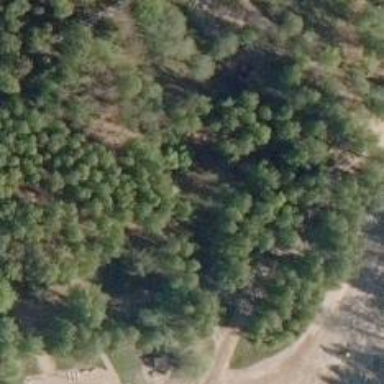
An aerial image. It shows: Disc golf tee.